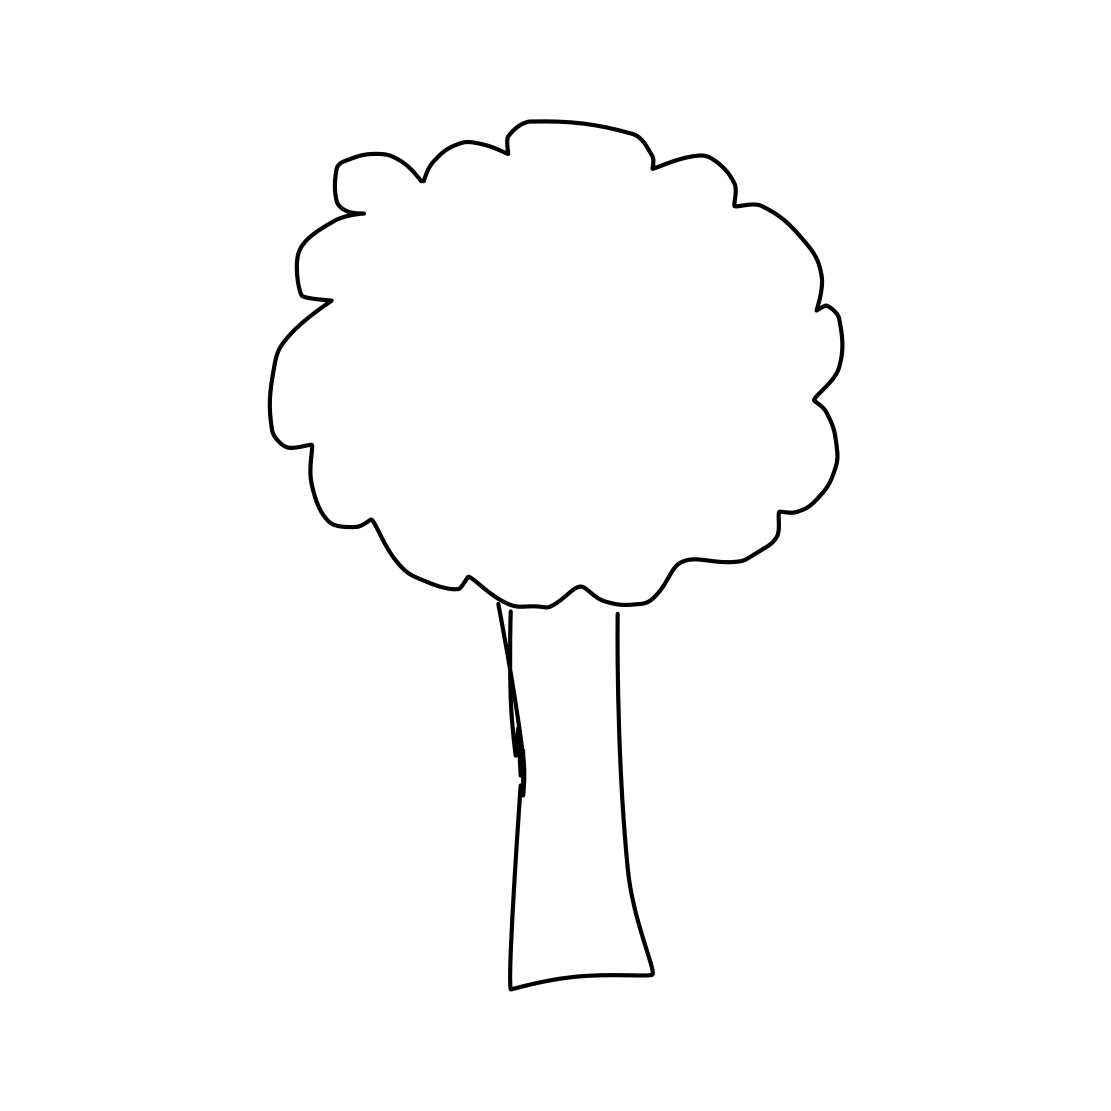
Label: tree